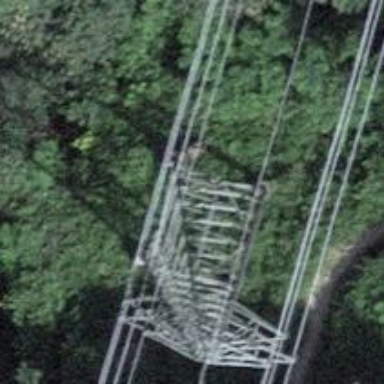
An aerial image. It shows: Lattice structure tower used for power transmission.